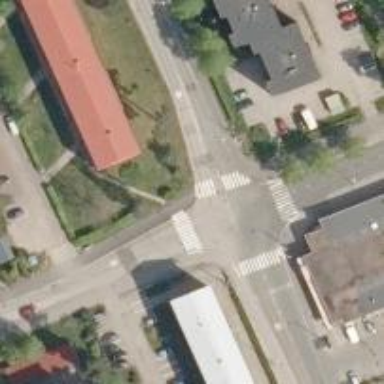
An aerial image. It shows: Uncontrolled road crossing.